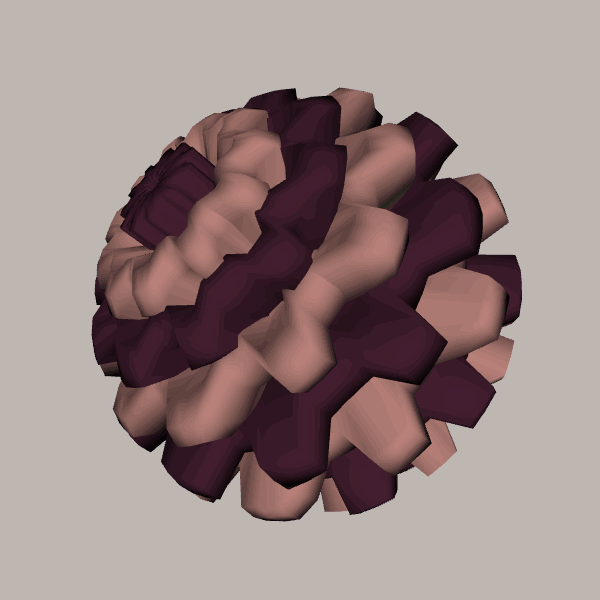
Background: light